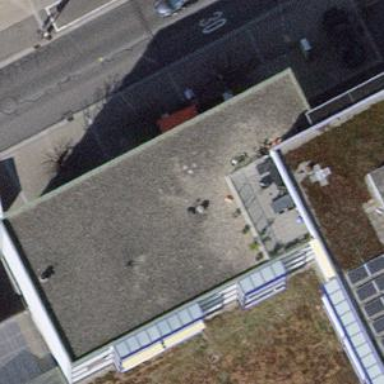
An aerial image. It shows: Café.